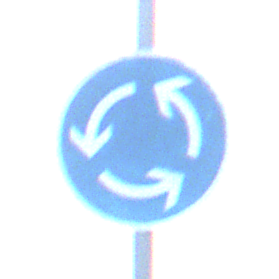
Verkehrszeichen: Kreisverkehr
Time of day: SunriseSunset
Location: Outdoor (Nature)
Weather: PartlyCloudy
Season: NotSpecified
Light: Natural